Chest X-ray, AP view. Patient: 23 years old, sex M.
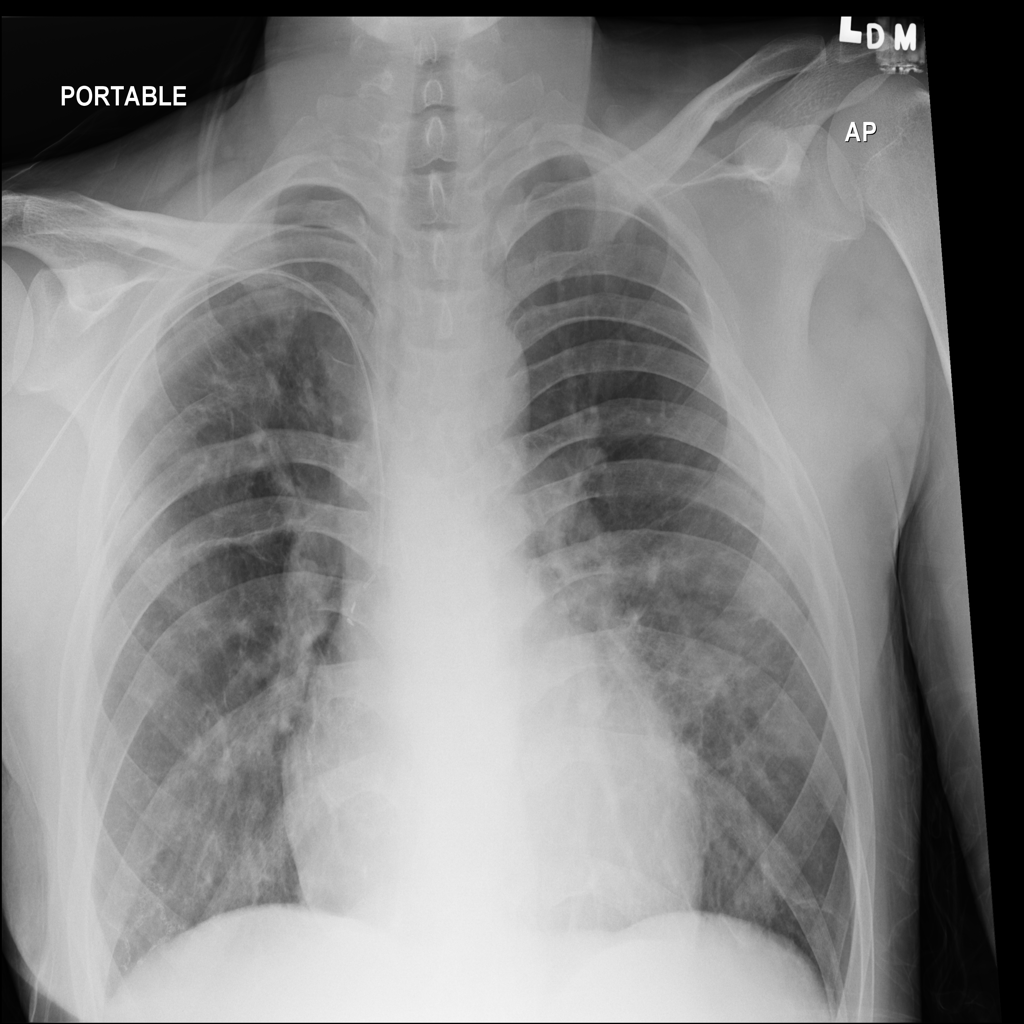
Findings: Fibrosis